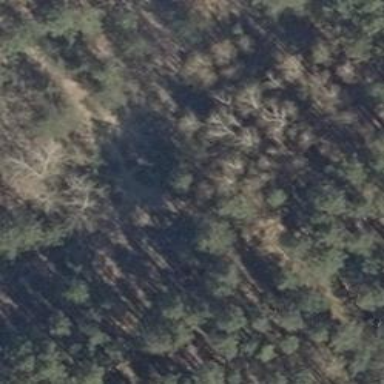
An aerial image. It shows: Hunting stand.